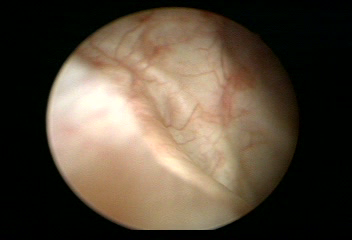
Modality: WLC
Class: Normal mucosa
Bladder cancer association: No